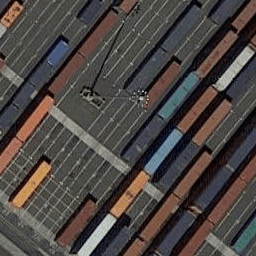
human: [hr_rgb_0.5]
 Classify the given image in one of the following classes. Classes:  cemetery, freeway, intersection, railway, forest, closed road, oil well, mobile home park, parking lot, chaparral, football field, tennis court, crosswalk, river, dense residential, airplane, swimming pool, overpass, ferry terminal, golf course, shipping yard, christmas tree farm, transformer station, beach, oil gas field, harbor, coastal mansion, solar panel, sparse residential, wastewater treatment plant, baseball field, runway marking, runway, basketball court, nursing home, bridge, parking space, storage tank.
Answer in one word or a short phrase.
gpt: shipping yard